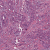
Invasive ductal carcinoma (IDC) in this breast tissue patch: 1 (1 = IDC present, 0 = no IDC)